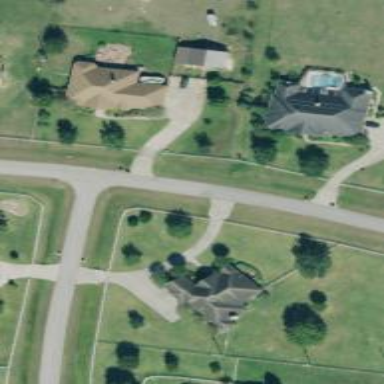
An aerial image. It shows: Driveway leading to service road.